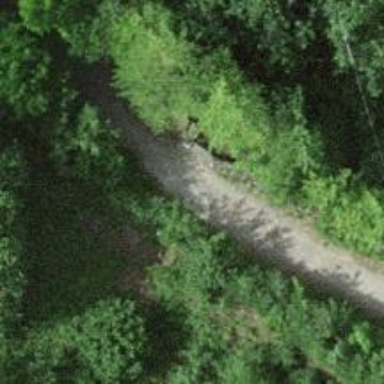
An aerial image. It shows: Gravel path.